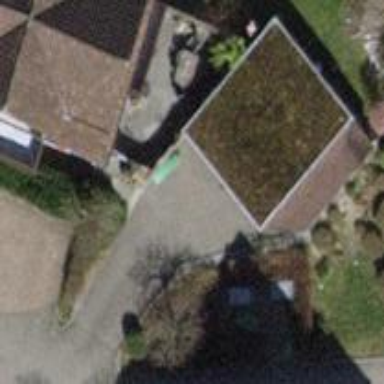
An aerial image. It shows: Group of garages.